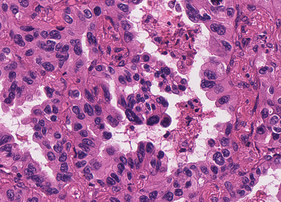
Tumor epithelial tissue: yes
Tumor-associated stroma tissue: yes
Normal tissue: no